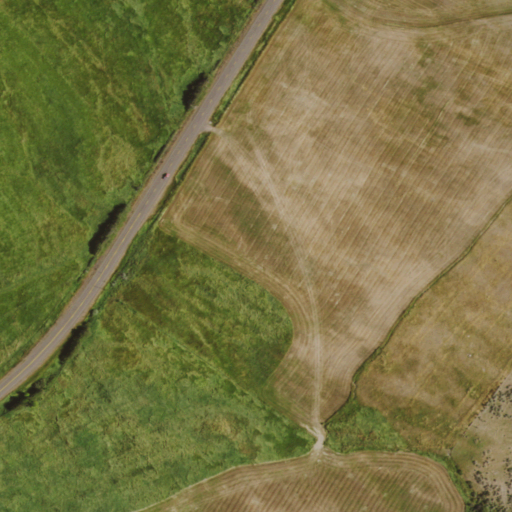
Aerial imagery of valley in Nevada named Dry Canyon containing pasture, low intensity development, grassland, open development, shrub, and herbaceous wetlands